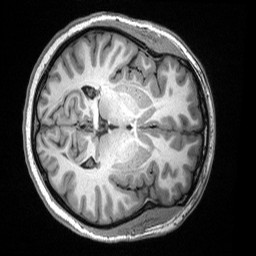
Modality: T1w
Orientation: axial
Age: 16
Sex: female